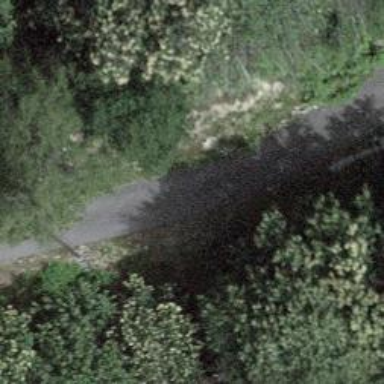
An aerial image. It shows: Unclassified road.